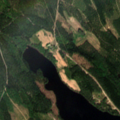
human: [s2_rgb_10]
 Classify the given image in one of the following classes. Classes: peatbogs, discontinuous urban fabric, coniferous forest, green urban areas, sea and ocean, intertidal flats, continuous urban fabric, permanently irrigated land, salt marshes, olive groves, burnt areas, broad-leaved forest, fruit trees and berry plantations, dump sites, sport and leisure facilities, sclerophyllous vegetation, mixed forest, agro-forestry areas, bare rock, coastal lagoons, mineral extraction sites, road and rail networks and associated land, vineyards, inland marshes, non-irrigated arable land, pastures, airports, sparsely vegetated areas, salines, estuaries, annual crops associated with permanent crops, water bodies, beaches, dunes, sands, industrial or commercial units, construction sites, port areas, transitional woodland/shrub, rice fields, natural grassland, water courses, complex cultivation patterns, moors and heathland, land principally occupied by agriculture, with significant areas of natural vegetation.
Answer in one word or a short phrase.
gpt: coniferous forest, mixed forest, water bodies